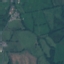
Label: Pasture